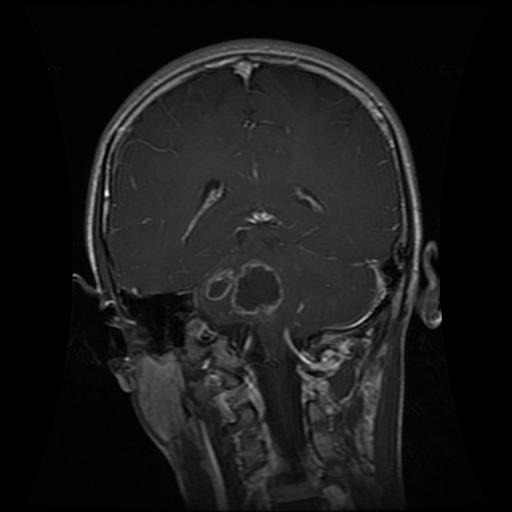
Label: glioma